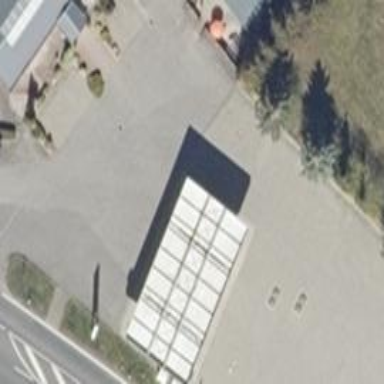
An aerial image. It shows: Fuel amenity located on the roof of building.